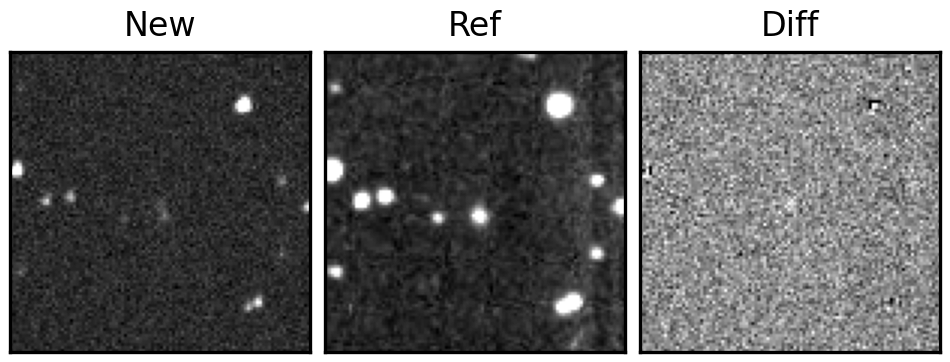
Label: real